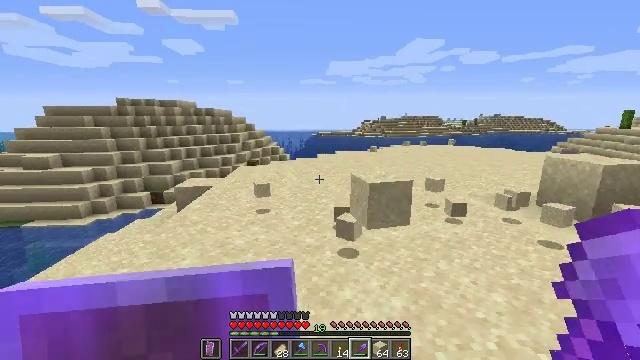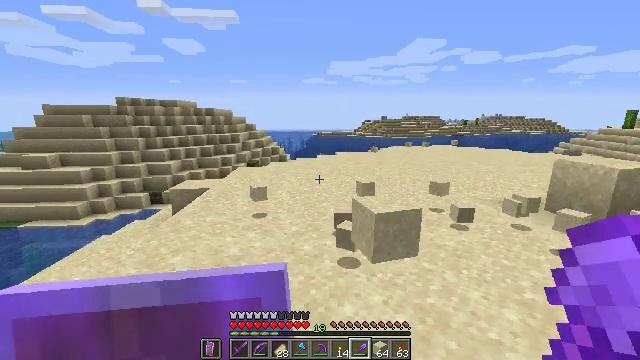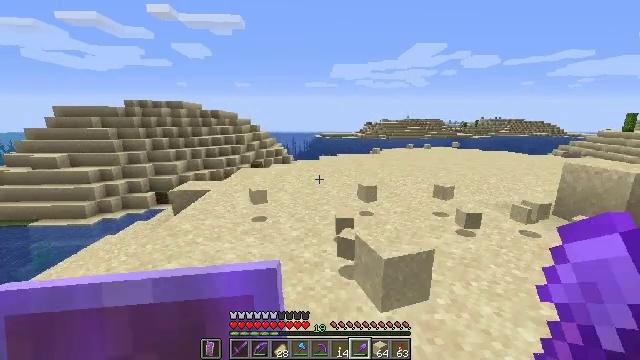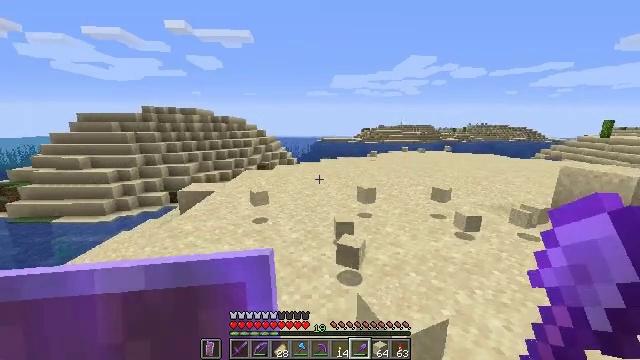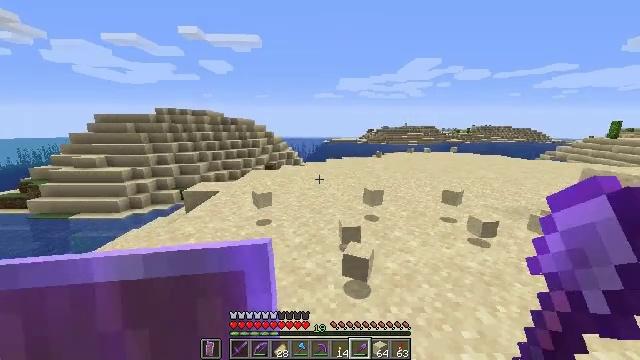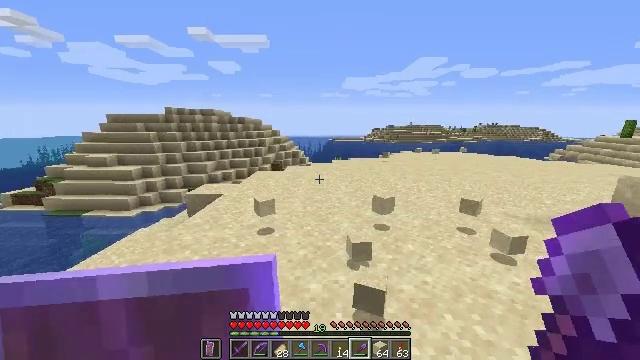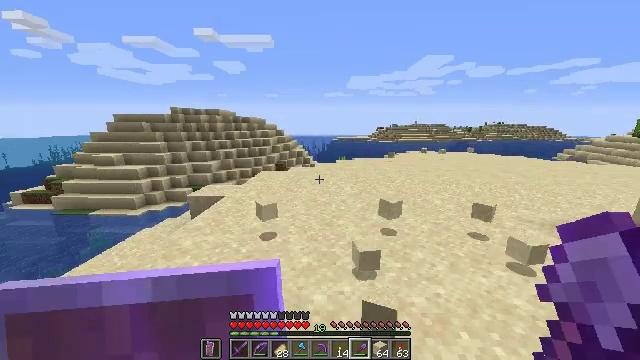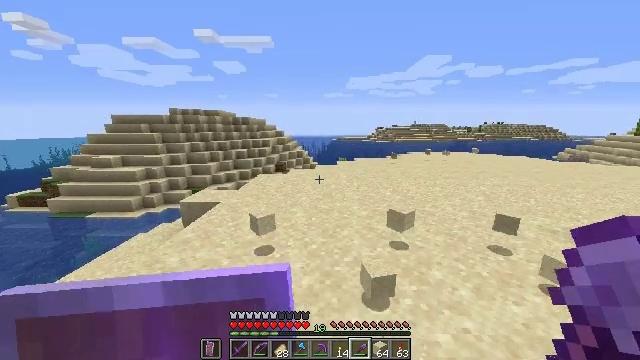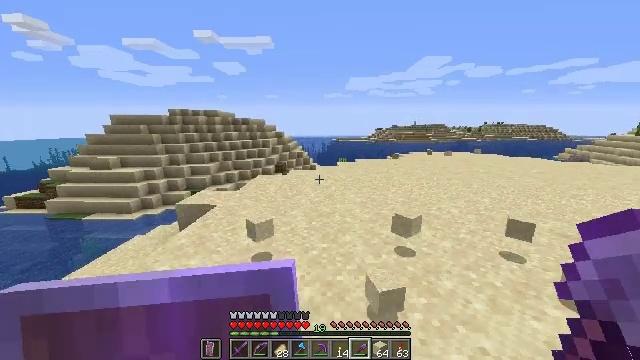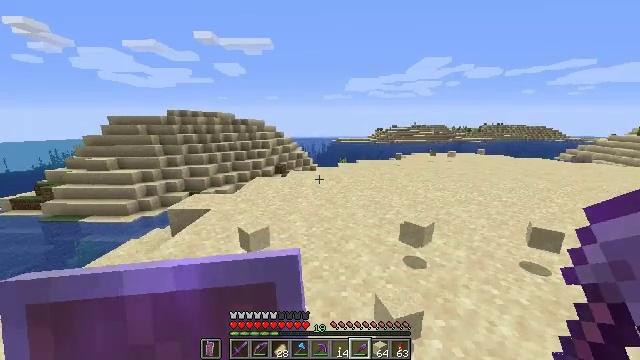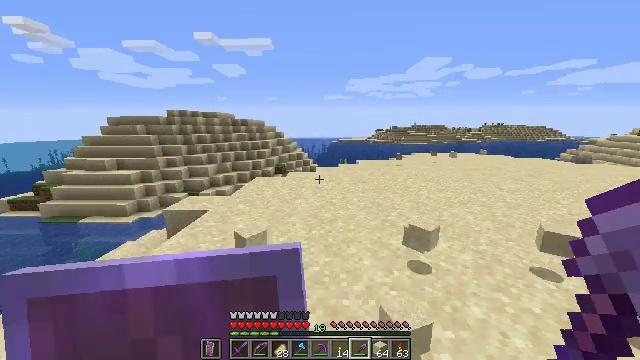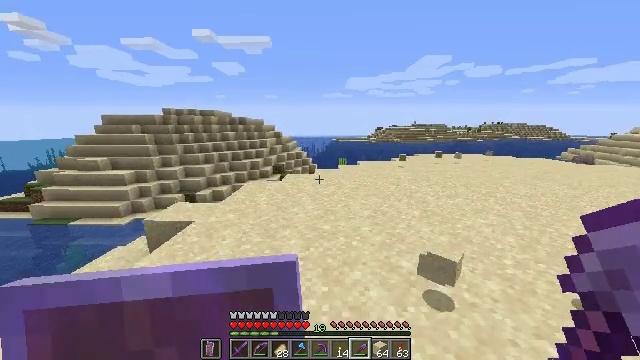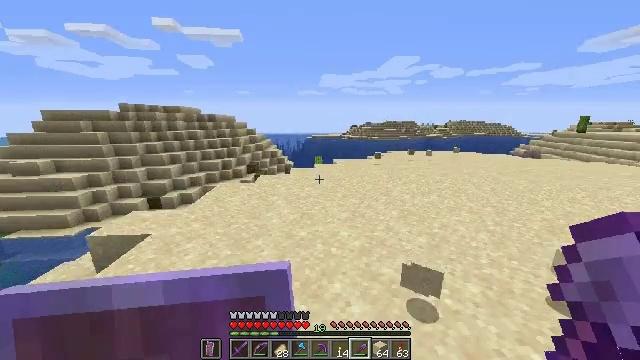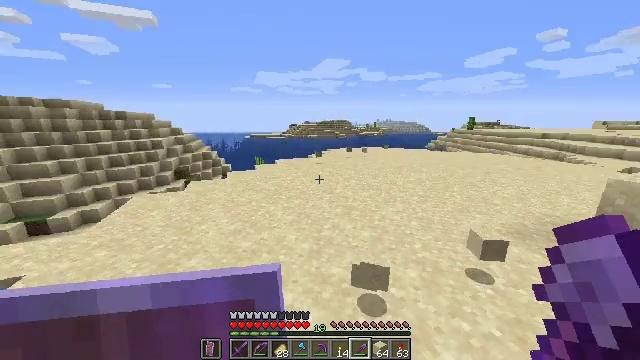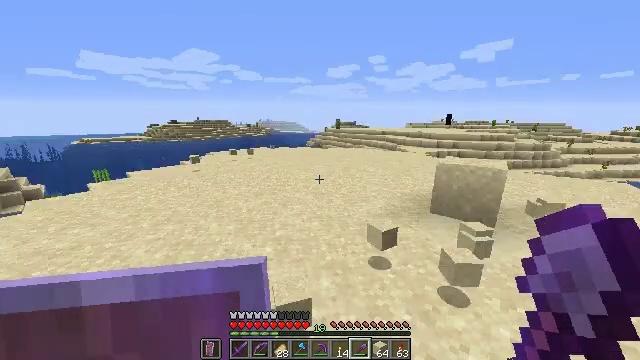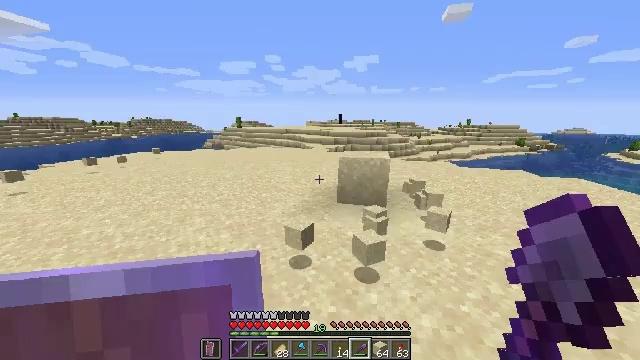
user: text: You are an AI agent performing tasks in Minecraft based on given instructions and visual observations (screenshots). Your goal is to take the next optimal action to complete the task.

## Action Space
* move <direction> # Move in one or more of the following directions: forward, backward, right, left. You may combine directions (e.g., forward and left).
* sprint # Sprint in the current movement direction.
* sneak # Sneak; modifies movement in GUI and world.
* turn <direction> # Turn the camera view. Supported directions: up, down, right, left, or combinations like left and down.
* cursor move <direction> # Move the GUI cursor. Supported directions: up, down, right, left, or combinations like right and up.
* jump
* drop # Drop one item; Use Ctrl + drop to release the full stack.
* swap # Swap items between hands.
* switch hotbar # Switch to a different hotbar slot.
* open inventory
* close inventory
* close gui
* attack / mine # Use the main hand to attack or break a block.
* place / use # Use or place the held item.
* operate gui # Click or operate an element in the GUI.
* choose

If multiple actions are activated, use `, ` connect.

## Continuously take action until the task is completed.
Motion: motion action
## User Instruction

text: Collect sand to make glass.
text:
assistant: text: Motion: move forward, sprint
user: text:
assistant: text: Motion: move forward, sprint
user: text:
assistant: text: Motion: move forward, sprint
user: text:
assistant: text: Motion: move forward, sprint, turn left
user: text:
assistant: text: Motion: move forward, sprint, turn left
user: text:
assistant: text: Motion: move forward, sprint, turn left
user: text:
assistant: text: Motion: move forward, sprint
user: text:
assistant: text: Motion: move forward, sprint
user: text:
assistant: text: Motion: move forward, sprint
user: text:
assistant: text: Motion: move forward, sprint
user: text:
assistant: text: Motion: move forward, sprint
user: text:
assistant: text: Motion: move forward, sprint, turn right
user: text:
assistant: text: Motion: move forward, sprint, turn right
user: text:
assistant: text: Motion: move forward, sprint, turn right
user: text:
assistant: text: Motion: move forward, sprint, turn right
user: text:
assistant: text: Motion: move forward, sprint, turn right
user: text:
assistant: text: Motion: move forward and move right, turn right
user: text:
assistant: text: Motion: move right
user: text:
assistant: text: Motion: move right
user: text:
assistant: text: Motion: move right
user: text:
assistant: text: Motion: no_op
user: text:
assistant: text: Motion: turn left
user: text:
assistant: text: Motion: turn left
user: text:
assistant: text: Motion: turn left
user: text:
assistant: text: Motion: turn left
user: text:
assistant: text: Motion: no_op
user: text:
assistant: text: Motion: no_op
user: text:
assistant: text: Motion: no_op
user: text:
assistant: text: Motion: no_op
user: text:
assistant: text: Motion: attack / mine